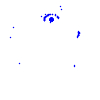
Particle: pion